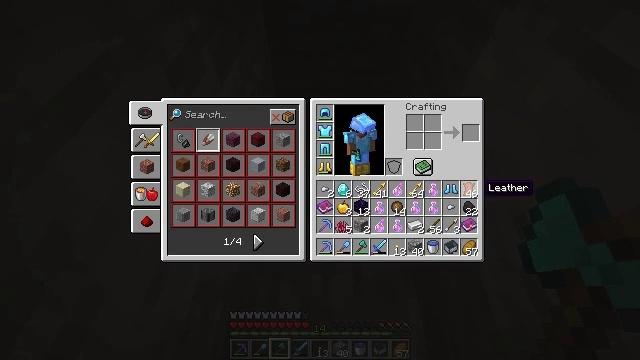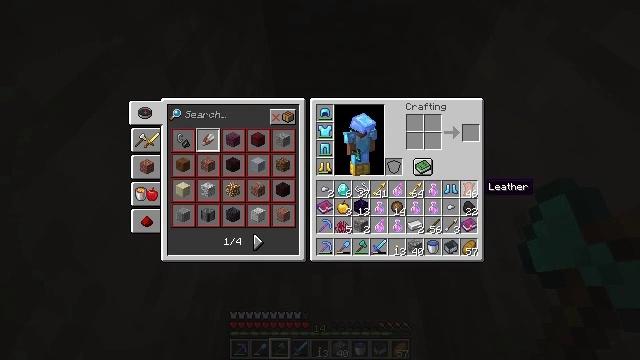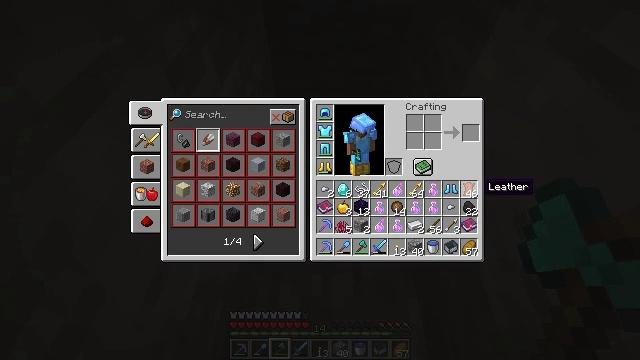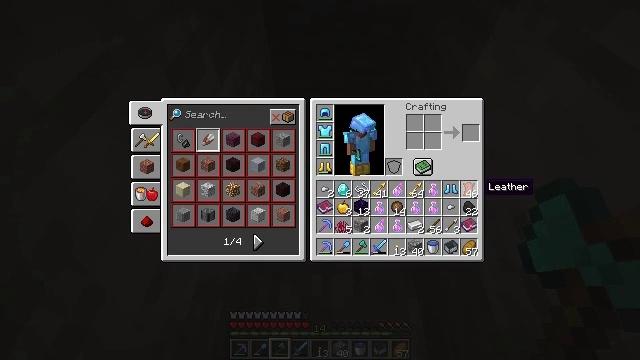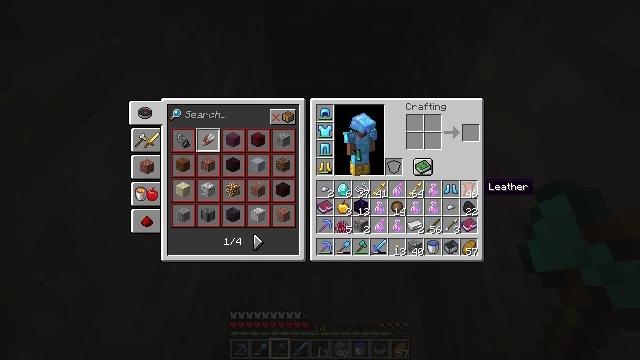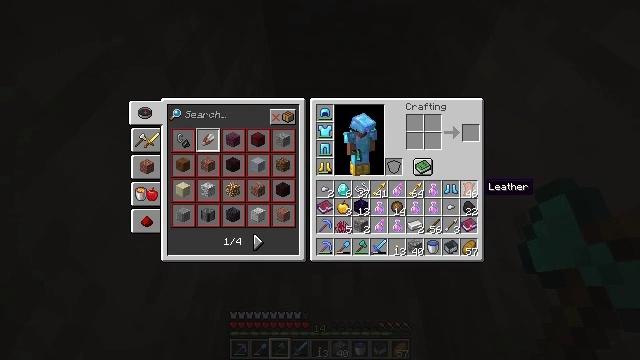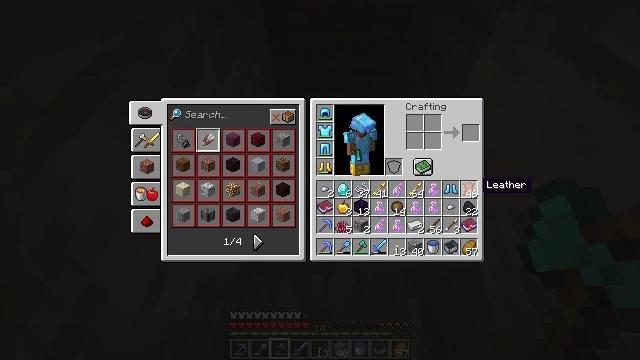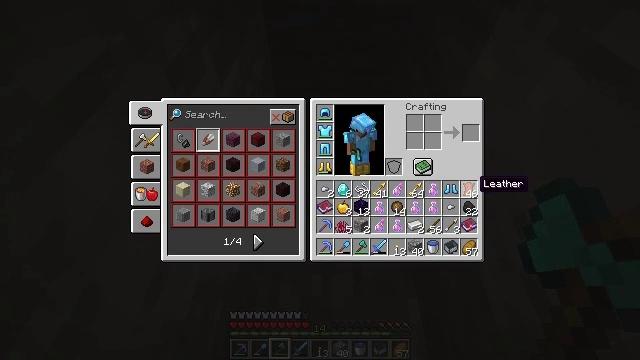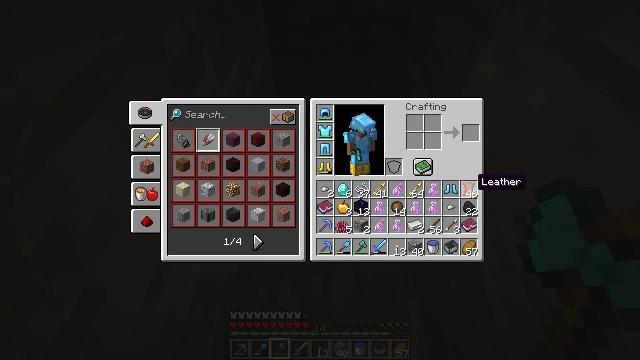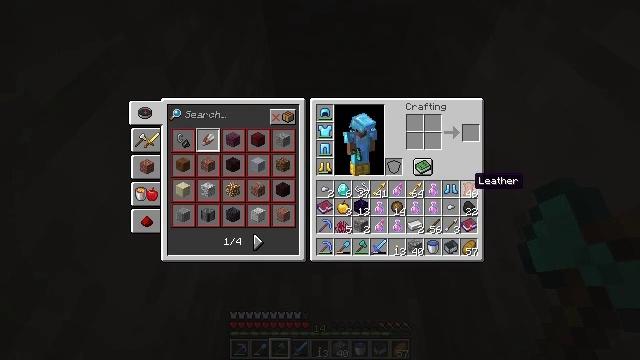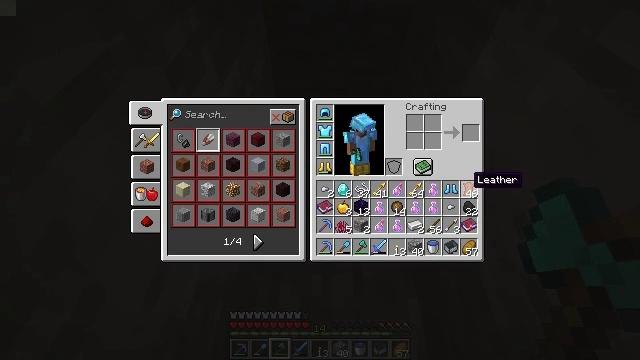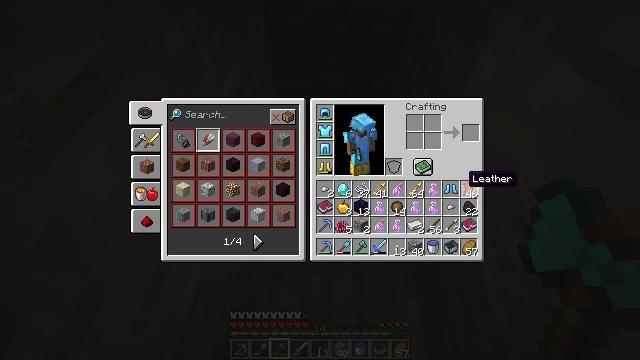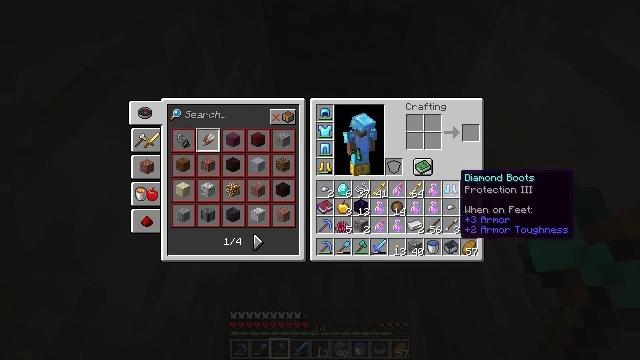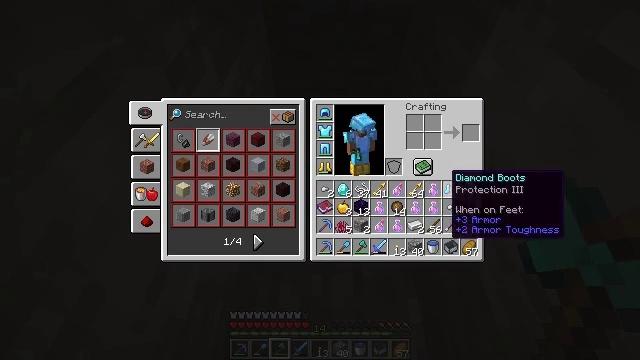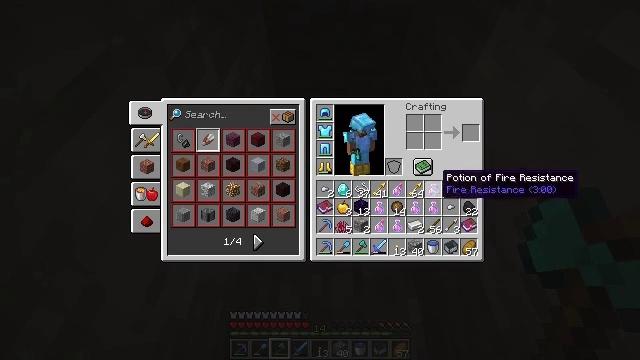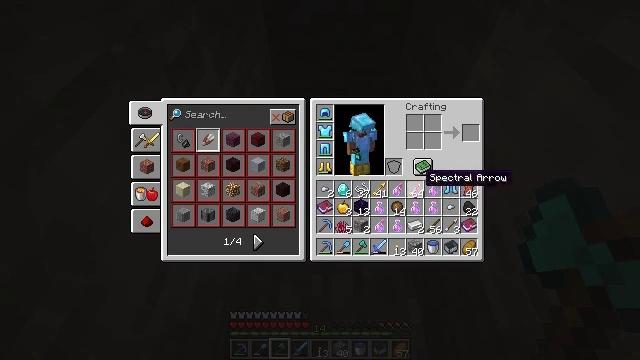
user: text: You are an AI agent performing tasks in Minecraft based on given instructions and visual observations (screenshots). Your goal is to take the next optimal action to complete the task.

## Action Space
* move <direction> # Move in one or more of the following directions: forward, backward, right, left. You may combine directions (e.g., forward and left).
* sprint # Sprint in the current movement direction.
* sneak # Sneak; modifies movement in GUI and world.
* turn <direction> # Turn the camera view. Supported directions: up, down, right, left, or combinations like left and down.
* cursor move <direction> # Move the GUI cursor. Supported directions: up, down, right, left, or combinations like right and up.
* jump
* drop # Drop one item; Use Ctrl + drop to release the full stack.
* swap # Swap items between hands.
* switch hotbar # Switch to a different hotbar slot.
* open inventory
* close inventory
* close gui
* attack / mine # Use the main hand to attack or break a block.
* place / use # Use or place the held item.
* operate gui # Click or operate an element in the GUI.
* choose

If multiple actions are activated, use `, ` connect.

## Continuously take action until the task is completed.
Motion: motion action
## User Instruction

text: Drop an iron nugget.
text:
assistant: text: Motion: no_op
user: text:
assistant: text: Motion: no_op
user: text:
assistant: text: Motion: no_op
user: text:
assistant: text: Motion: no_op
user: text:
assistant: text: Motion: no_op
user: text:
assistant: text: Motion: no_op
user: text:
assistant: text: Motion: no_op
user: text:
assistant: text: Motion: no_op
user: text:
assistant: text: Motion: no_op
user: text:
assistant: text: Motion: no_op
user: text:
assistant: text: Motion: no_op
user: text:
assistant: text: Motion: cursor move left
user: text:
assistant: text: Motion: cursor move left
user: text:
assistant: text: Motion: cursor move left
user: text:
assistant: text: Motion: cursor move left
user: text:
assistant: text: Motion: cursor move left
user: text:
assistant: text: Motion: cursor move left
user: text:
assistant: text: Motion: cursor move left
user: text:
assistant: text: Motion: cursor move left
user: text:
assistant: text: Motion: cursor move left
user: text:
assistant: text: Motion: no_op
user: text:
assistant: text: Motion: no_op
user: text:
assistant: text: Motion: no_op
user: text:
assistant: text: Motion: no_op
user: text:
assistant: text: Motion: no_op
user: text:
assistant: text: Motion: no_op
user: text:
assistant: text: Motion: no_op
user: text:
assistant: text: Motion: no_op
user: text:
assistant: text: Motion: no_op
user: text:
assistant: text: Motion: operate gui